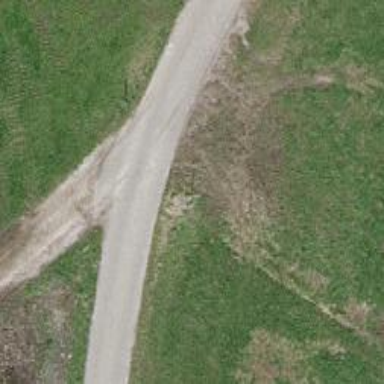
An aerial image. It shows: Asphalt service road with grade 1 tracktype.